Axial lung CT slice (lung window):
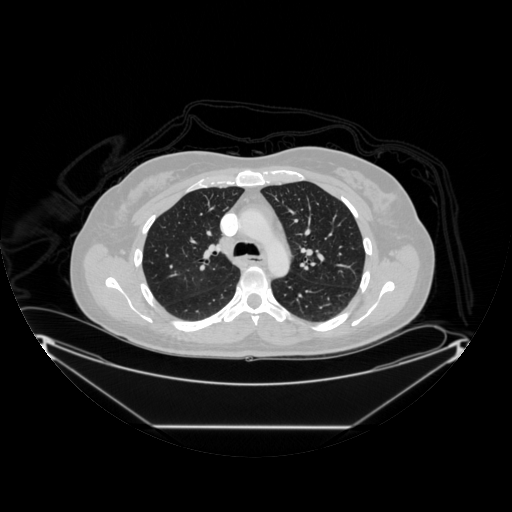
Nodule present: no